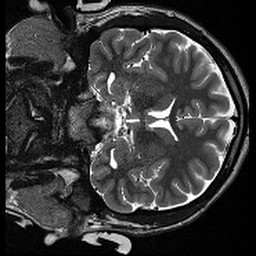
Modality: T2w
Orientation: coronal